Question: I want to make an UML diagram and show the dependencies between three classes: 'TransparentOverlayCamera', 'ViewCameraView' and 'SubpartCameraPreview'.

'TransparentOverlayCamera' has access to 'ViewCameraView' and the other way around. So I used a bidirectional association.
'ViewCameraView' has access to 'SubpartCameraPreview' but not the other way around. So I used a unidirectional association.
But 'ViewCameraView' also passes an instance of 'TransparentOverlayCamera' to 'SubpartCameraView', so that it has access to 'TransparentOverlayCamera'.
How do I model this last association in 'UML' correctly?
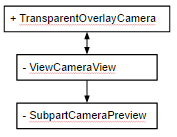
Answer: 1. You can draw the usage dependency link from SubpartCameraView to TransparentOverlayCamera
2. If you want to avoid circles and keep your architecture layered then cross-layer dependencies are often modeled through <<interface>> as in this example: http://www.uml-diagrams.org/design-pattern-abstract-factory-uml-class-diagram-example.html
3. See also: http://www.uml-diagrams.org/component-diagrams.html#provided-interface